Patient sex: M
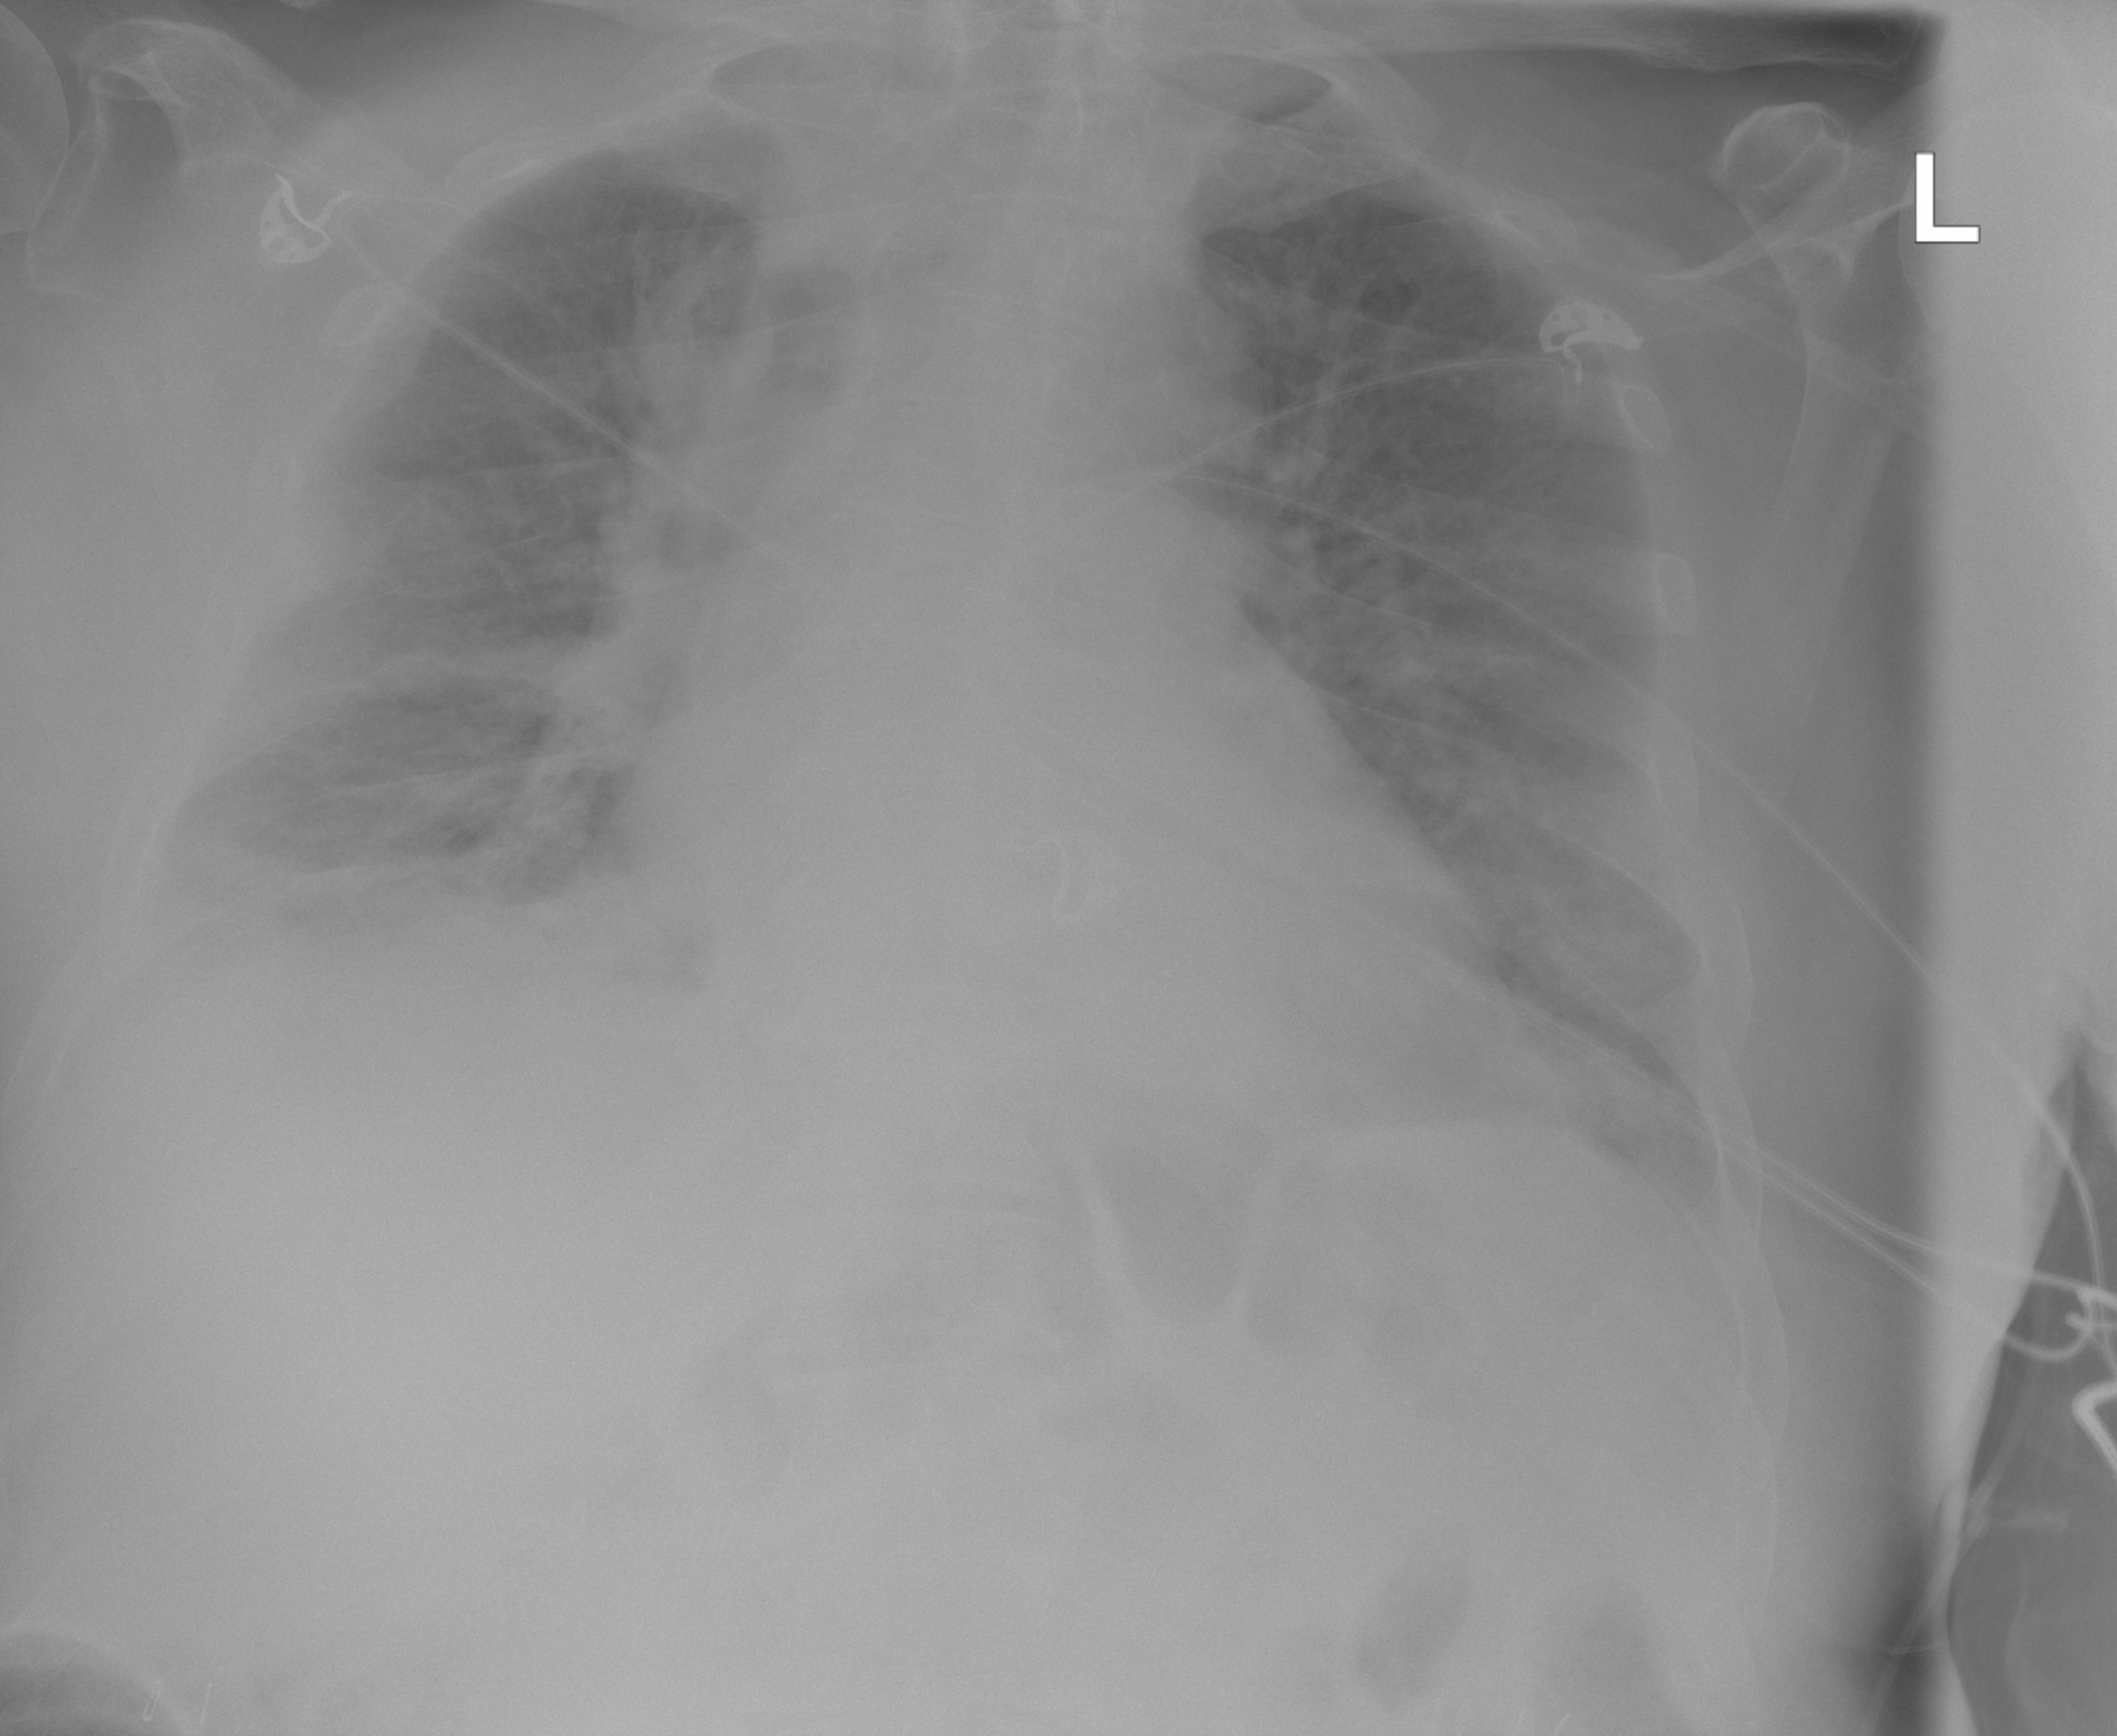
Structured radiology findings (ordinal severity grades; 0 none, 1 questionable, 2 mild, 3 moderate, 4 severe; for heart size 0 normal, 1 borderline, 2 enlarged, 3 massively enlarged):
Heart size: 1
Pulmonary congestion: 2
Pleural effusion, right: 2
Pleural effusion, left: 1
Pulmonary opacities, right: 2
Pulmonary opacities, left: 1
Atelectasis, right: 2
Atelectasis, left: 2